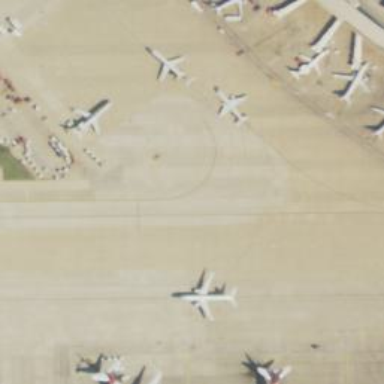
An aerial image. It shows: View of taxiway at the airport.